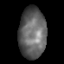
Tissue: lung
Cell type: Endothelial cells
Senescence score: 0.2325
Nuclear area (px): 1353
Mean DAPI intensity: 99.368